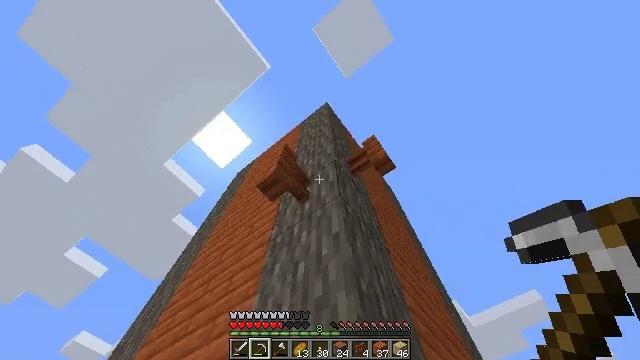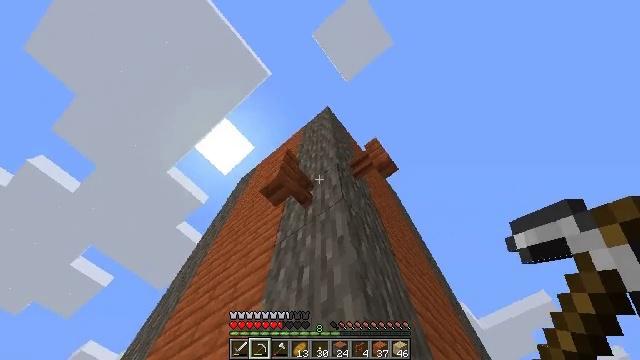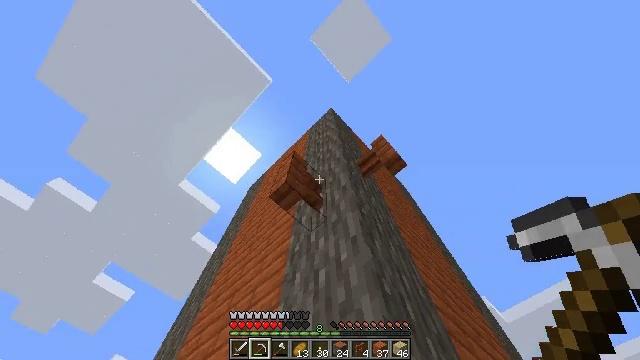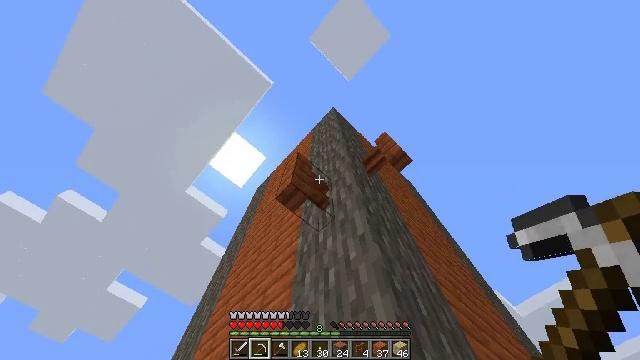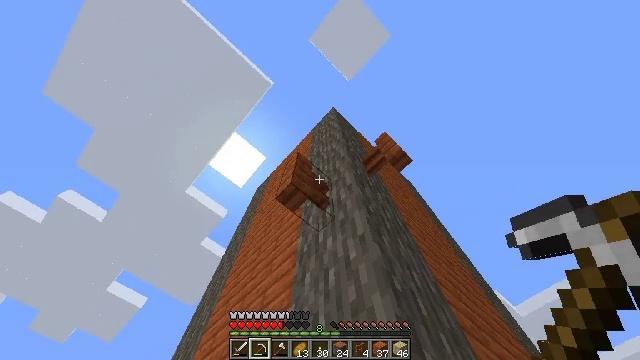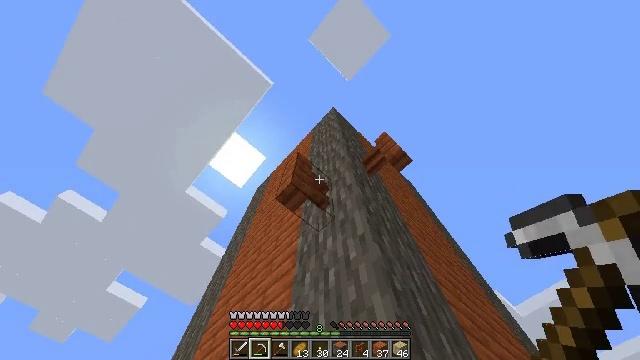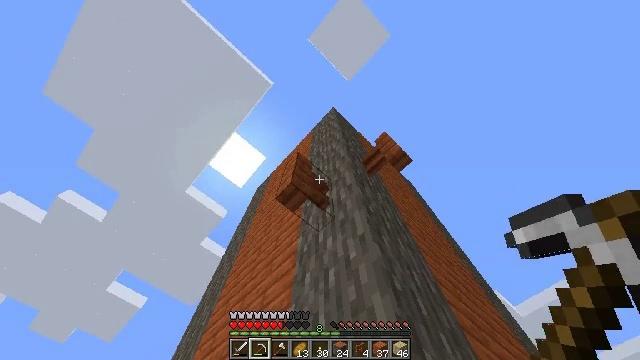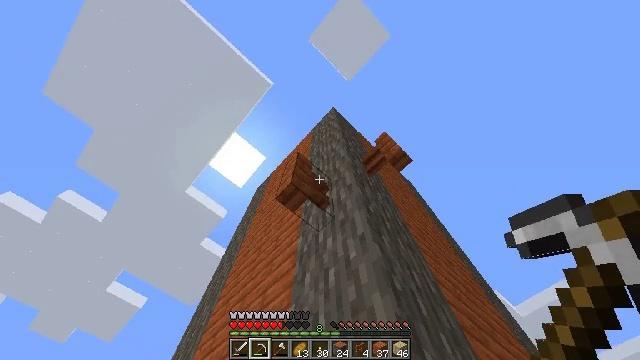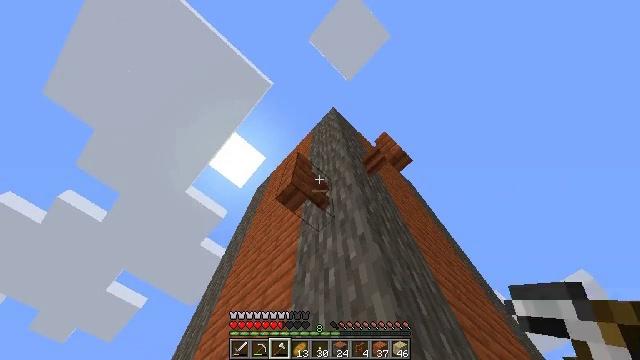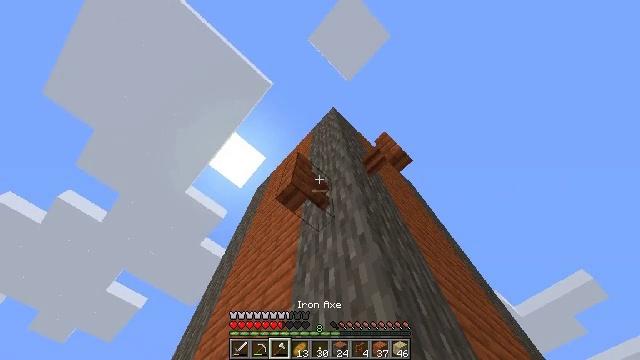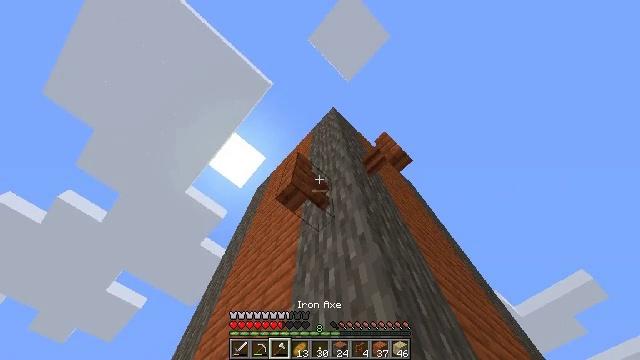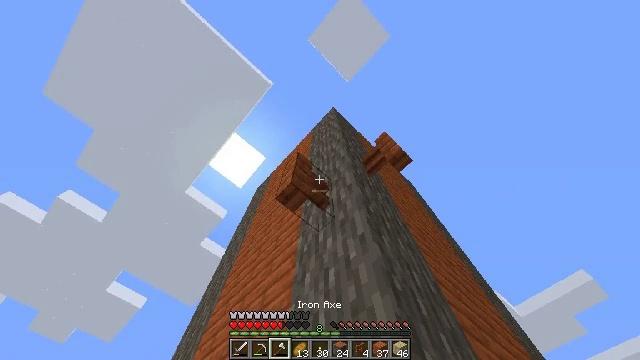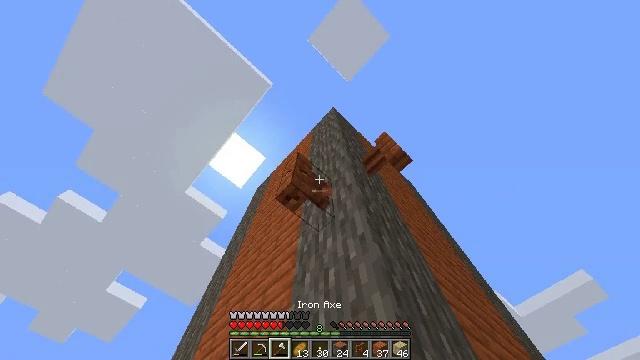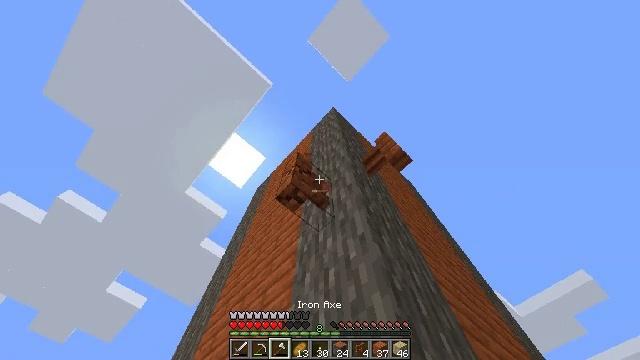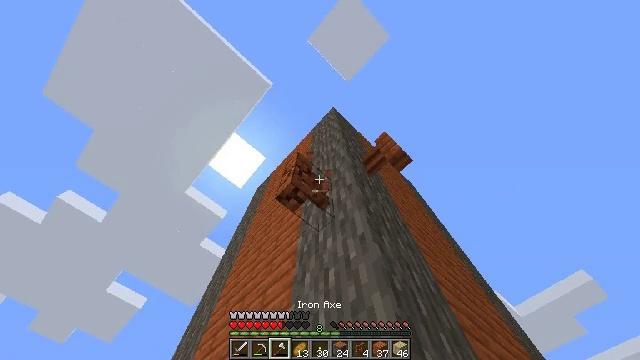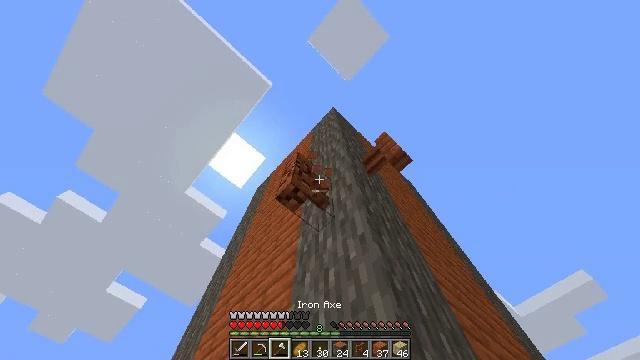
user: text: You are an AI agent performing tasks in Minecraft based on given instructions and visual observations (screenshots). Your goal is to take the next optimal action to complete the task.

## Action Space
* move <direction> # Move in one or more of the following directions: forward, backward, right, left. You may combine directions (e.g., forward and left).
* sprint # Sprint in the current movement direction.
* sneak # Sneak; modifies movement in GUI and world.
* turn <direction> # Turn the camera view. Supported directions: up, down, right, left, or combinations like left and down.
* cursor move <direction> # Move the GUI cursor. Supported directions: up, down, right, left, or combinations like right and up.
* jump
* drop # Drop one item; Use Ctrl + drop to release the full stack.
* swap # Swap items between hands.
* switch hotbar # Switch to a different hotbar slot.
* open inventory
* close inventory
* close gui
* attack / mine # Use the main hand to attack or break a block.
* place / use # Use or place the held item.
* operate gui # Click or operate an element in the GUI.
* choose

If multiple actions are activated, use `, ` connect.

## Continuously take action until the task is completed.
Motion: motion action
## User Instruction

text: Attack the acacia fence to break it.
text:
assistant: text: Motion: turn left
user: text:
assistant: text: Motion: turn left
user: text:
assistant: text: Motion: turn left
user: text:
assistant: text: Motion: no_op
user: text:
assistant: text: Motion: no_op
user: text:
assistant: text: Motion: no_op
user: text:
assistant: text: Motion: no_op
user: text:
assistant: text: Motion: switch to hotbar 3
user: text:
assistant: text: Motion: switch to hotbar 3
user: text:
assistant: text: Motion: switch to hotbar 3
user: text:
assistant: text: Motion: no_op
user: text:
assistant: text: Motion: attack / mine
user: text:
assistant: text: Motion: attack / mine
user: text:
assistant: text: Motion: attack / mine
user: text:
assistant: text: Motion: attack / mine
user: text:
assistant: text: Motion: attack / mine
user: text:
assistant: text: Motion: attack / mine
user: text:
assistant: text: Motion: attack / mine
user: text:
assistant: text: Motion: attack / mine
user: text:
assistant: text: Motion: attack / mine
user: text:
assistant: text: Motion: attack / mine
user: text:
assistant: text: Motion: attack / mine
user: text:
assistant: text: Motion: attack / mine
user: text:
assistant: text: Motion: attack / mine
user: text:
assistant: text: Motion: attack / mine
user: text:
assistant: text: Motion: attack / mine
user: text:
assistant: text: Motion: attack / mine
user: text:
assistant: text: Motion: turn right, attack / mine
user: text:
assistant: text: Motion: turn right, attack / mine
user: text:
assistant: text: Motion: turn right, attack / mine